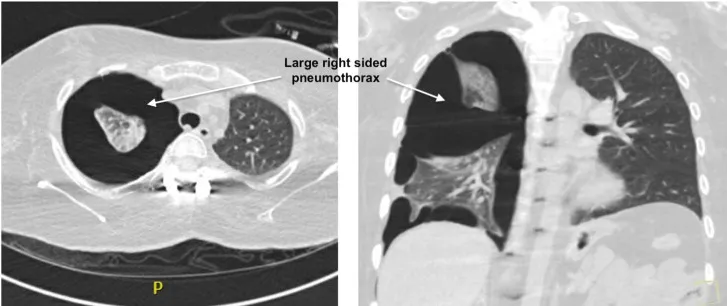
CT of the chest showing a large right-sided pneumothorax with portions of the right lung attached to the lateral chest wall due to adhesions.
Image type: radiology (ct)